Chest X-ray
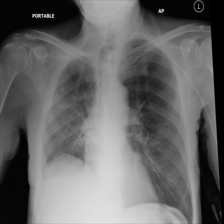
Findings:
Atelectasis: negative
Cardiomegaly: negative
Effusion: negative
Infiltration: negative
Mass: positive
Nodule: negative
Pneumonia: negative
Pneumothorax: negative
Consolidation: negative
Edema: negative
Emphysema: negative
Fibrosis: negative
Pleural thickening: positive
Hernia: negative